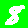
Digit: 8